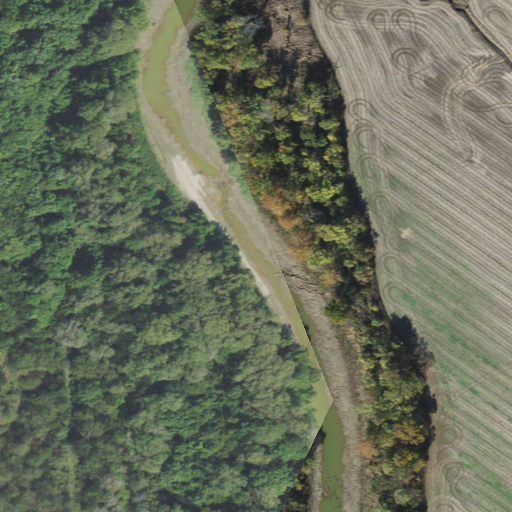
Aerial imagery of levee in Tennessee named Morgan Point Dikes containing woody wetlands, cultivated crops, and open water